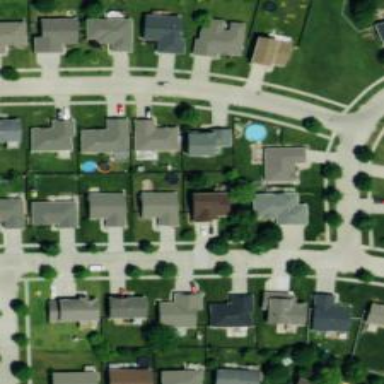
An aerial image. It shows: Neighborhood.